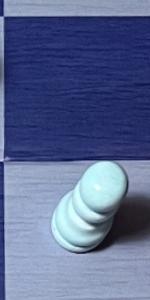
Label: Pawn_White